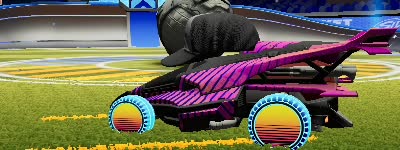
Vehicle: aftershock